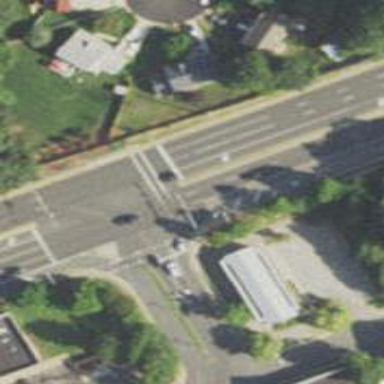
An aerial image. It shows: Uncontrolled crossing on the road.